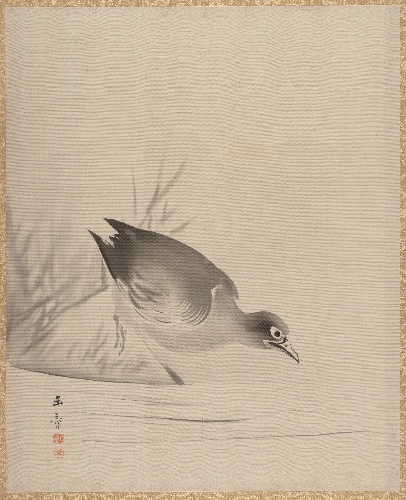
Artist: Kawabata Gyokushō
Artist bio: Japanese, 1842–1913
Date: 1887–92
Object type: Album leaf
Classification: Paintings
Medium: Album leaf; silk
Culture: Japan
Period: Meiji period (1868–1912)
Dimensions: 13 1/2 x 10 7/8 in. (34.3 x 27.6 cm)
Department: Asian Art
Credit line: Charles Stewart Smith Collection, Gift of Mrs. Charles Stewart Smith, Charles Stewart Smith Jr., and Howard Caswell Smith, in memory of Charles Stewart Smith, 1914
Accession year: 1914
Repository: Metropolitan Museum of Art, New York, NY
Tags: Birds